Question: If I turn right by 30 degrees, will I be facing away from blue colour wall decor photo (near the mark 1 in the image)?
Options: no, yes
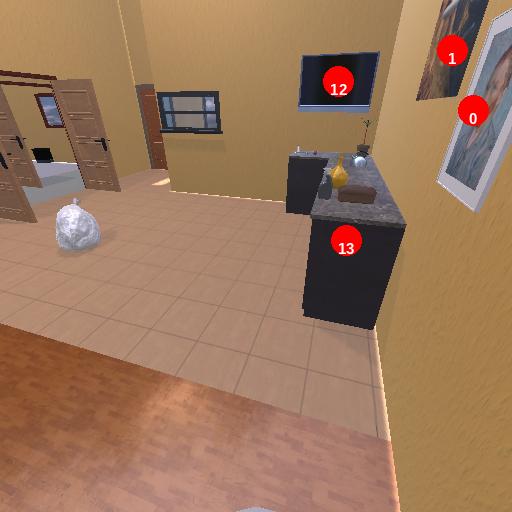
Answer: no